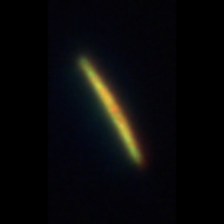
Taxon: Pennate
Group: Diatoms